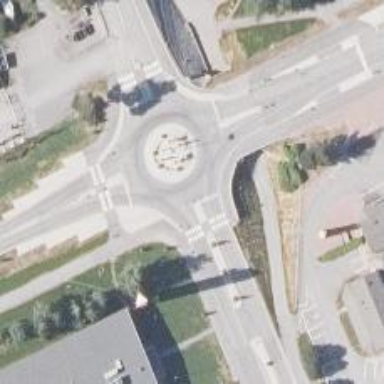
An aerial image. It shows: Marked road crossing.